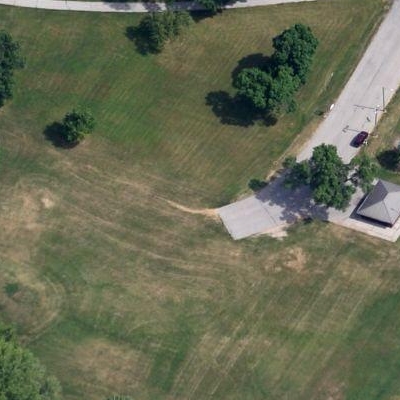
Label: Grass